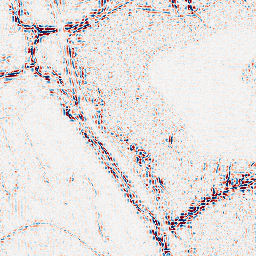
Category: wavelet
Decomposition family: wavelet_biorthogonal
Decomposition parameters: wavelet: bior5.5
level: 2
Upsampling method: regularized
Upsampling parameters: scale: 4
lambda_reg: 0.001
Upsampling scale: 4